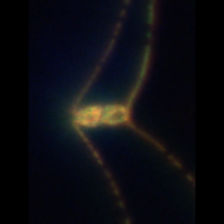
Taxon: Chaetoceros
Group: Diatoms